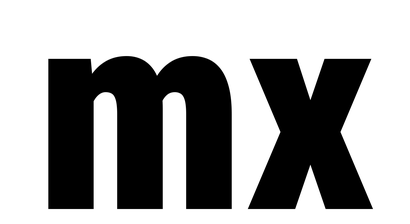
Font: Roboto_Condensed_Black